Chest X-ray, PA view. Patient: 44 years old, sex M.
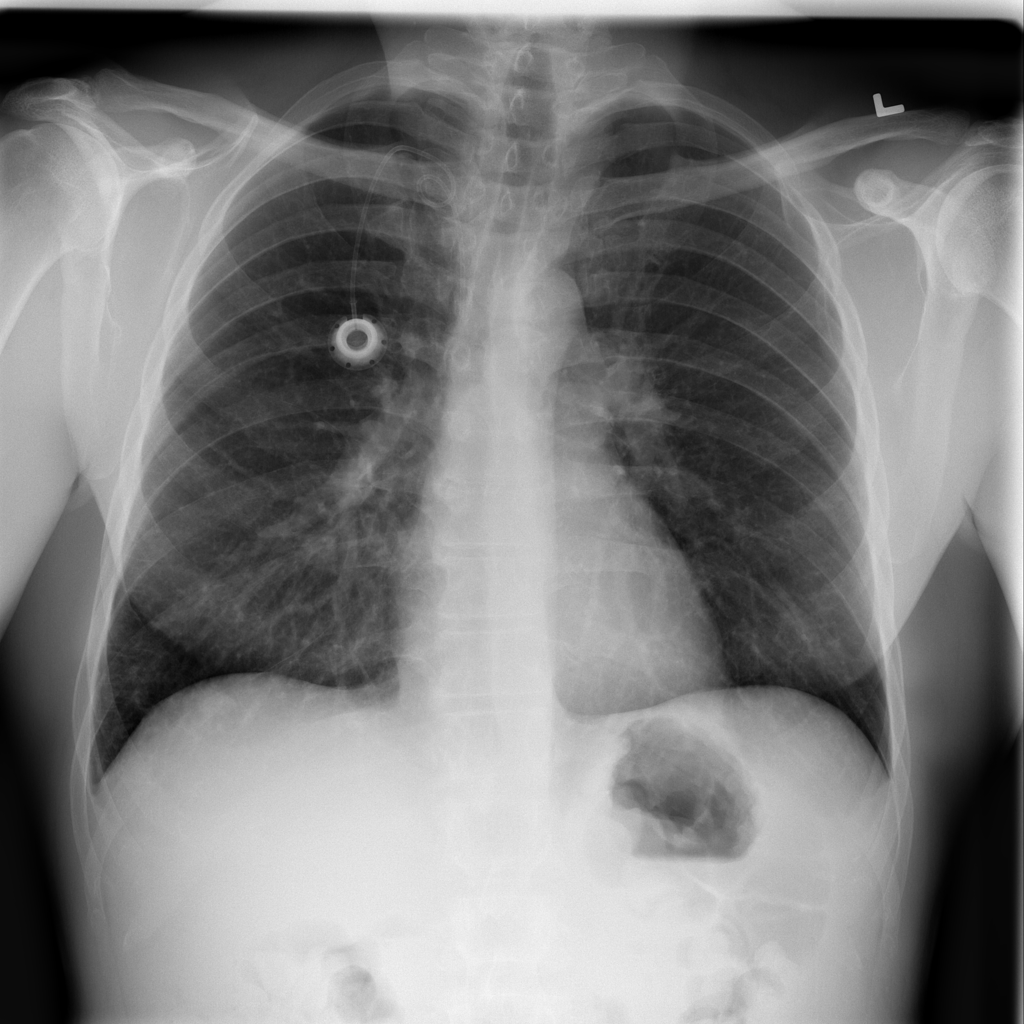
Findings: No Finding